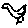
Label: bird